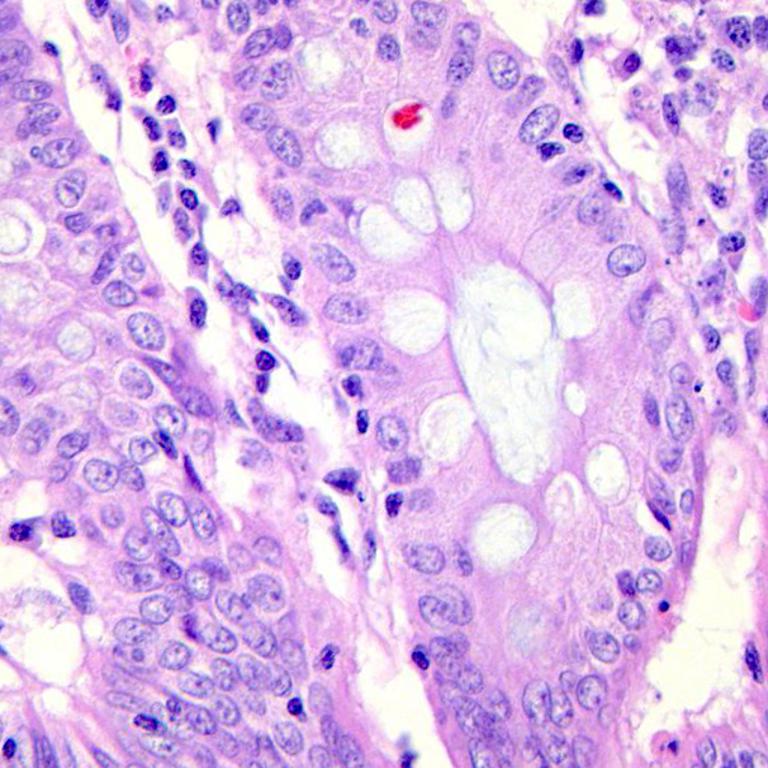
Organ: colon
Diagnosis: benign